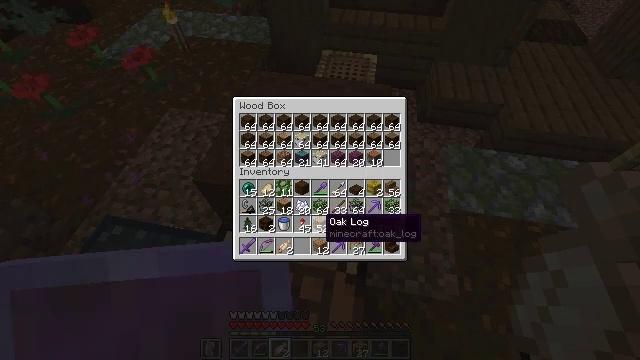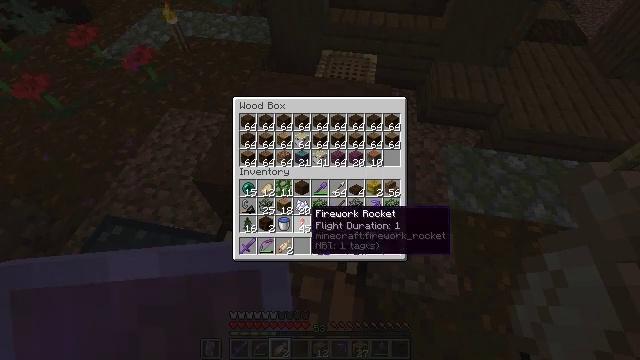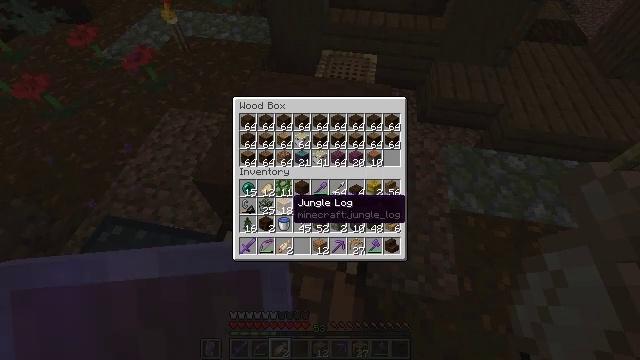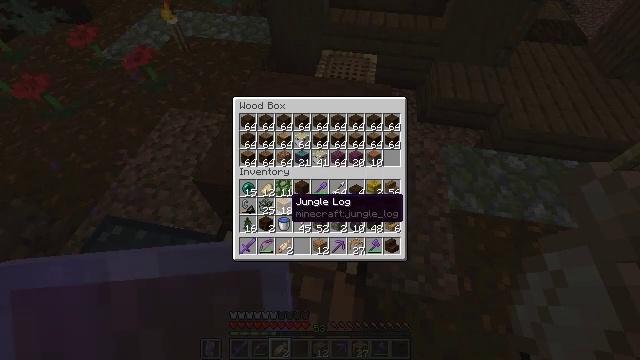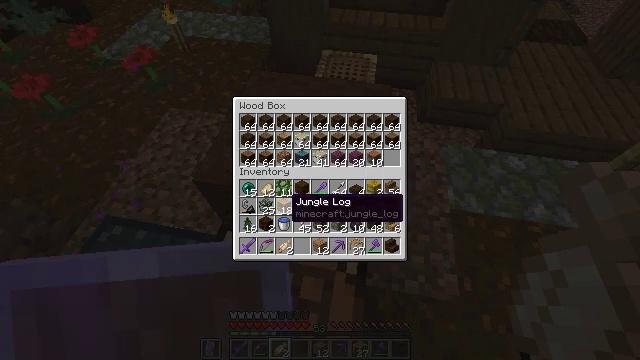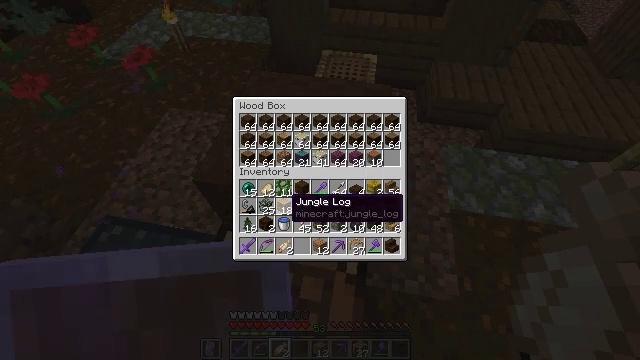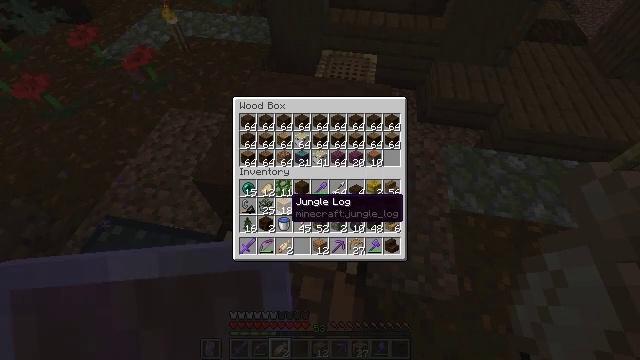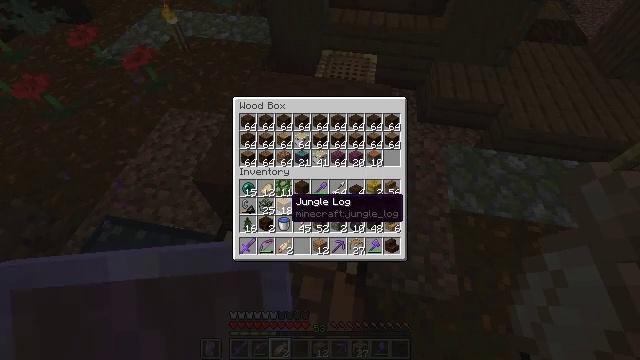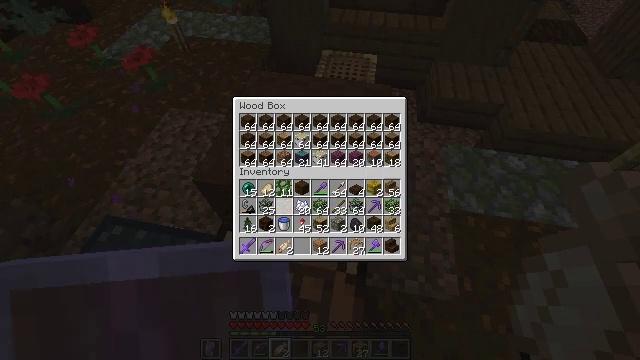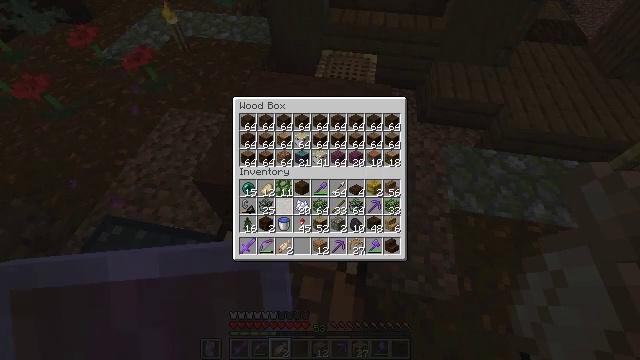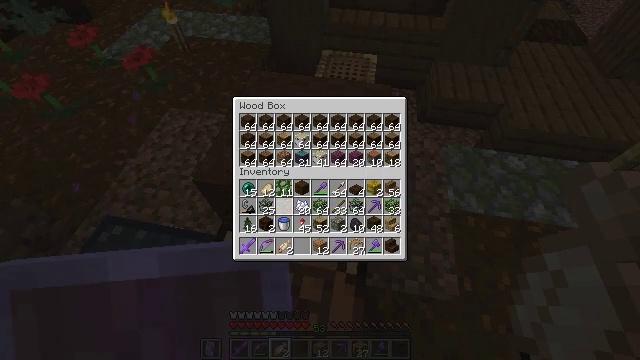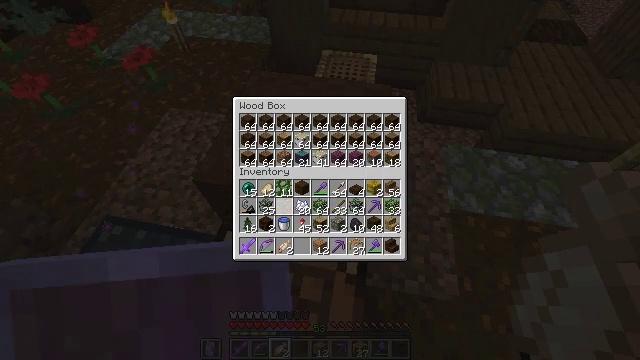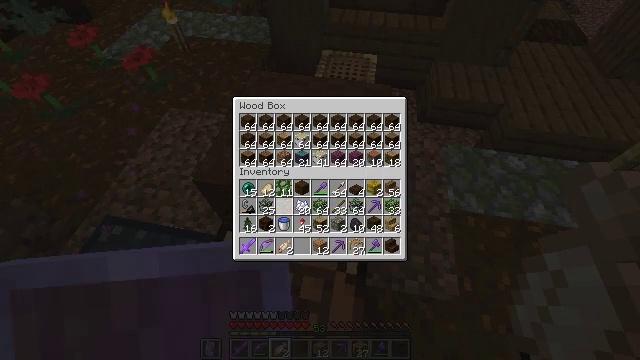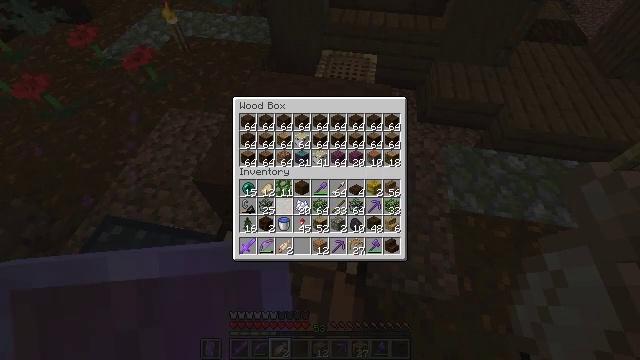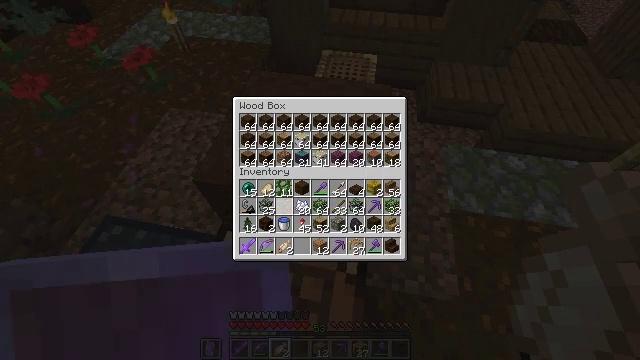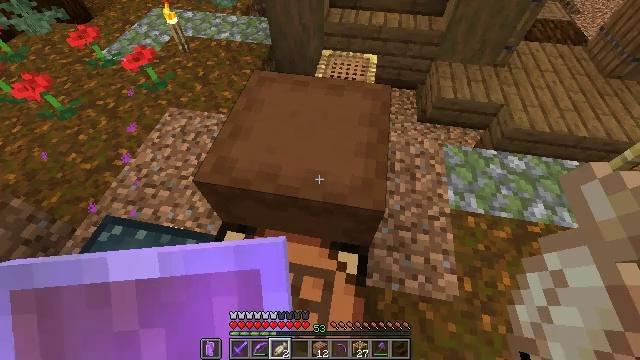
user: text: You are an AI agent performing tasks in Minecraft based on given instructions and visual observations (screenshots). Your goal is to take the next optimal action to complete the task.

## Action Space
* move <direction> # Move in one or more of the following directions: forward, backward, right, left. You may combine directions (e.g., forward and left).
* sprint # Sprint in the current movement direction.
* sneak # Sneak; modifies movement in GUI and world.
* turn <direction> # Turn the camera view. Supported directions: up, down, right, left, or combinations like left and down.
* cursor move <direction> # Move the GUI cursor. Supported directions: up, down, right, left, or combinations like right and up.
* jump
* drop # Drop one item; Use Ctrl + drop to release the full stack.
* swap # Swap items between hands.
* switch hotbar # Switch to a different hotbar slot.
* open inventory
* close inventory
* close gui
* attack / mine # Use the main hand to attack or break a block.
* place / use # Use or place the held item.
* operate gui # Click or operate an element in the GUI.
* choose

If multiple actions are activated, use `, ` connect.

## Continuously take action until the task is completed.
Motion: motion action
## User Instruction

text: Open the crafting table and craft jungle stairs with jungle planks.
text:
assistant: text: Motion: sneak, turn left and up
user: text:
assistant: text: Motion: sneak, turn left and up
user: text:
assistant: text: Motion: sneak
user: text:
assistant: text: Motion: sneak
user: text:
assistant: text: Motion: sneak
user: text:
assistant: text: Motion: sneak
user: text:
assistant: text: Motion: sneak
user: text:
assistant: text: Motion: sneak, attack / mine
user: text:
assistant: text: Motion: sneak, attack / mine
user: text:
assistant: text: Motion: sneak
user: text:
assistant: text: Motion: no_op
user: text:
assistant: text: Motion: no_op
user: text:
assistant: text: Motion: no_op
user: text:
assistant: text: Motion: no_op
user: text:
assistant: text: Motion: no_op
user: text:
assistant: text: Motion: no_op
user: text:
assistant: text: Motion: turn left and down
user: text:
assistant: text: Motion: turn left and down
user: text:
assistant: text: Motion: turn left and down
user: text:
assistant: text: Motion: turn left and down
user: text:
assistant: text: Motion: turn left and down
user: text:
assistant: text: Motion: turn left, use / place
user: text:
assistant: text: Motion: use / place
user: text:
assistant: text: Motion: use / place
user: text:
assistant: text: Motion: use / place
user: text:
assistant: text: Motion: no_op
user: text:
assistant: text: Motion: no_op
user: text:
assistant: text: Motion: no_op
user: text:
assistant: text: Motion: no_op
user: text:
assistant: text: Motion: no_op